Question: I've taken a stab at famo.us and angular lately. I like it, but I'm having issues getting my sidenav working the way I want.

When I click any of the Test1-3 menu items, I want child menu items to slide open from beneath them. I have not yet implemented any sliding, as my current problem is that no children seem to respect the fa-index of the layout.
Update: The children load and unload just fine, it's just that they always appear at the bottom of the menu items, rather than beneath them. Am I doing something wrong with the fa-modify tags? If I was working in angular I'm pretty sure my ng-repeats would work as expected with this setup.
'''
<fa-app>
@*<fa-grid-layout fa-options="myGridLayoutOptions">*@
<fa-sequential-layout fa-options="navCtrl.sequentialOptions">
<fa-modifier ng-repeat="item in admin" fa-size="[true, true]" @*fa-size="[true, undefined]"*@ @*fa-proportions="[1, 1]"*@>
<fa-surface>
<md-list-item ng-click="navCtrl.toggleMenuExpand($index)" @*ng-click="go(item.link)"*@>
<a>
<md-item-content md-ink-ripple layout="row">
<div class="inset">
<ng-md-icon icon="{{item.icon}}"></ng-md-icon>
</div>
<div class="inset">
{{item.title + " " + $index}}
</div>
</md-item-content>
</a>
</md-list-item>
</fa-surface>
<fa-modifier ng-if="item.active" ng-repeat="submenuItem in item.submenu">
<fa-surface fa-index="1">
<md-list-item ng-click="go(submenuItem.link)">
<a>
<md-item-content md-ink-ripple layout="row">
<div class="inset">
<ng-md-icon icon="{{submenuItem.icon}}"></ng-md-icon>
</div>
<div class="inset">
{{submenuItem.title + " " + $index}}
</div>
</md-item-content>
</a>
</md-list-item>
</fa-surface>
</fa-modifier>
</fa-modifier>
</fa-sequential-layout>
@*</fa-grid-layout>*@
</fa-app>
'''
How would I properly make it so that any children appear correctly underneath each menu item?
Here is the array of each menu item, just to clarify.
'''
var adminmenus = [
{
link: '/overview',
title: 'Test1',
icon: 'settings',
active: true,
submenu: [{ link: '/overview', title: 'Test1SubTest1', icon: 'settings', active: false }]
},
{
link: '/overview',
title: 'Test2',
icon: 'settings',
active: false,
submenu: [{ link: '/overview', title: 'Test2SubTest1', icon: 'settings', active: false }]
},
{
link: '/handover',
title: 'Test3',
icon: 'attach_money',
active: false,
submenu: [{ link: '/overview', title: 'Test3SubTest1', icon: 'settings', active: false }]
}
];
'''
Am I perhaps looking at the famo.us implementation in the wrong way? I saw <URL>, wondering if I should generate the menu with the appropriate sub menus from the controller instead..
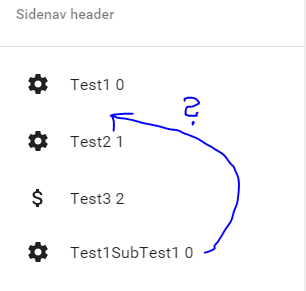
Answer: So long story short, this feature is most likely not implemented in the famous/angular integration, simply.
I am leaving this attempt due to that famo.us is doing a major rework of their engine, whereas famous/angular is left in the dust. For anyone reading, I advise looking into famo.us and angular again in a year when their new engine has been developed on well enough.
<URL> is from Zack Brown from famo.us.
> I can give some insight in the future of Famous in relation to
AngularJS, and the path we've taken to arriving at this decision.Famo.us/Angular is an integration library. Its roots extend deeply
into both of the integrated libraries (Famo.us 0.3 and Angular 1.x)
and its implementation is very specific to the idiosyncrasies of those
two libraries. Some example integrations:patching into Angular's animation and lifecycle system to trigger and
handle Famo.us animations patching into Angular's directive
compilation system to build the Famo.us render tree in the first place
creating directives that allow Famo.us event piping into the
underlying Famo.us render nodes supporting Angular's event pipeline
(e.g. ng-click on top of Famo.us Surfaces) supporting ng-repeating
elements into a Famo.us Scrollview or GridLayout handling cases like
ng-show and ng-if in Famo.us making the whole thing perform well
within the constraints of Angular's digest cycle. etc. And these are
just a few of the many adventures that we encountered while building
Famo.us/Angular. Now let's bring four different libraries into the
mix:Famo.us 0.3 Famous Engine, a.k.a. "mixed mode," a.k.a. 0.5.0 Angular
1.x Angular 2 To fully support integrations between {Famo.us 0.3, Famous Engine}x{Angular 1.x, Angular 2} would require four completely
distinct integration libraries. Obviously, this isn't tenable.Famo.us 0.3 is deprecated. Thus, we can rule out integrating it with
Angular 2. The question then becomes: should we write an integration
between Engine and Angular 1.x, or Engine and Angular 2, or both?
While we're at it, should we build an integration with React? With
Ember? With Backbone? Mithril? FOAM?
Insert-JavaScript-Framework-Du-Jour?The answer is, we absolutely plan to support all of these, but we
don't want to (and can't afford to) write a from-the-ground-up
integration with all of them.So what's the trick?If we do our job right, no one will have to write a heavy-weight
integration like this again.We (at Famous) have to write "one integration to support them all" --
we don't want to integrate Famous Engine with AngularJS; we want to
integrate Famous Engine with web authoring standards in such a way
that using Famous with, say, Angular or React--or even just
Bootstrap--is simple. The good news: we're already writing it. It's our
Framework Layer. (oh, and that's why Engine is called Engine--it's one
of two layers of the Famous Project: Engine and Framework.)What does this Framework look like?It supports HTML as an authoring language. This is key, as it allows
mixing in other applications/frameworks both inside and outside of the
Famous render tree.It exposes very clear, simple-to-use interfaces for manipulating
Famous components. This allows for logic from any other
application/framework to interact with Famous in a consistent,
predictable, and extensible way.It supports passing through to raw Famous Engine anywhere it's needed.It supports passing into and out of Famous or HTML flexibly, and
allows easily working with CSS and other assets (images, fonts, other
media.)In other words: writing an Angular integration with the Framework will
be loads simpler than writing it with straight-up Engine. I strongly
encourage anyone who's interested in an Angular<>Famous integration to
wait for the rest of Famous, i.e. the Framework, to be released.When is that?As of now (June 2015) Framework is still in Private Beta. We are
inviting anyone who's interested and who can make it to come on site
in SF to work with us in Famous Labs to test-drive the Framework and
get/give feedback directly with the Framework team.We will be making an announcement about Framework at jQuerySF toward
the end of June. It's very possible we will release our Public Beta on
that date.You can reach me at zack@famo.us if you're interested in the Private
Beta or more information.